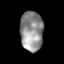
Tissue: skin
Cell type: Epithelial cells
Senescence score: 0.2275
Nuclear area (px): 890
Mean DAPI intensity: 143.71